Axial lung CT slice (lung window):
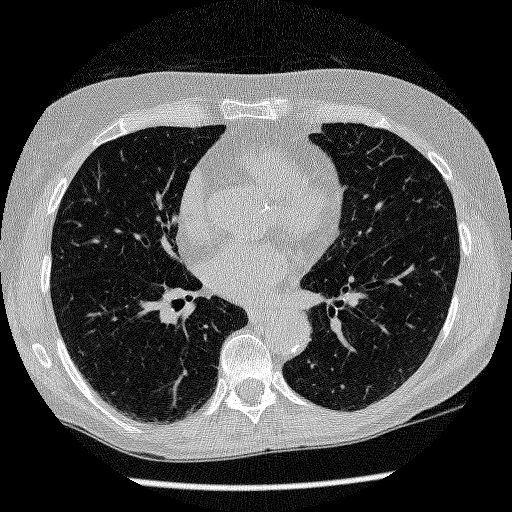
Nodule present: no